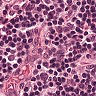
Metastatic tissue present: no